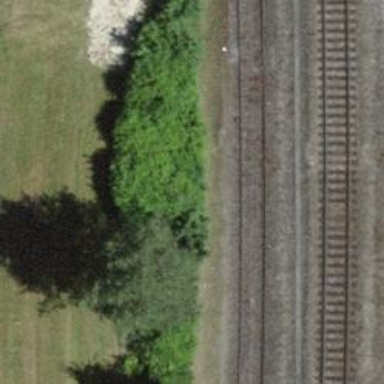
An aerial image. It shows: Railway yard with single rail track. The electrified track has contact line for power supply.